RGB frame:
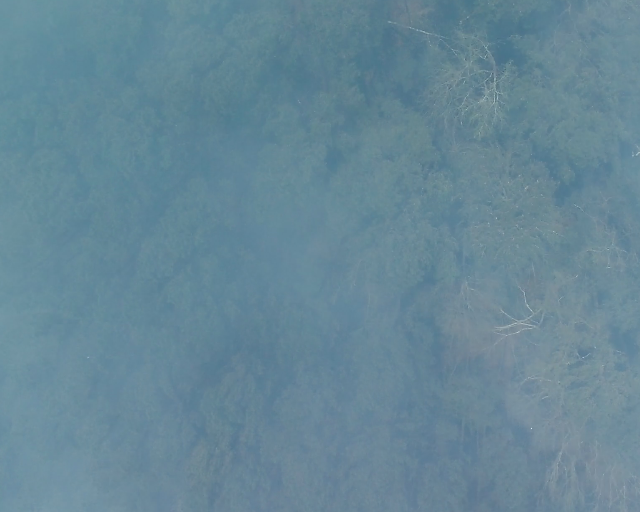
Thermal frame:
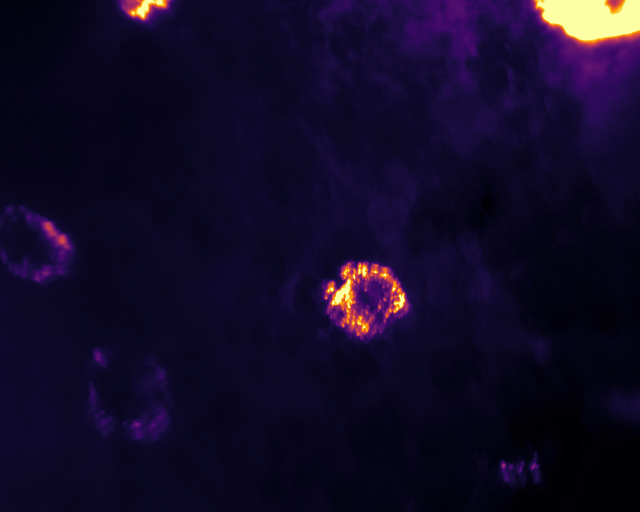
Captured: 2026-02-26 02:28:58
Pixels at or above 80 °C: 4294 (fraction of frame: 0.0131)